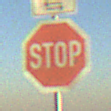
Verkehrszeichen: Stop
Zusatzzeichen oben: RichtungsangabeDurchPfeile9
Umgebung: Outdoor, Nature
Tageszeit: SunriseSunset
Wetter: Clear
Licht: Natural
Jahreszeit: NotSpecified
Kontrast: LowContrast